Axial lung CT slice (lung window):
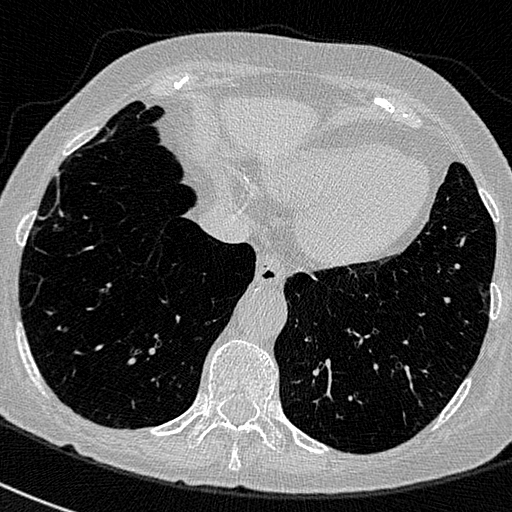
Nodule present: no